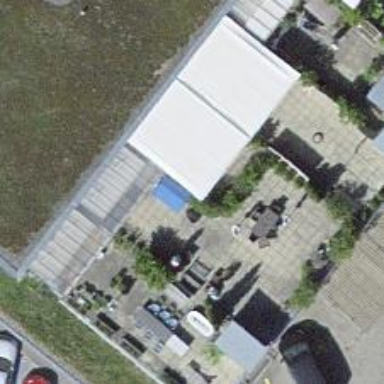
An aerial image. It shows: Café.